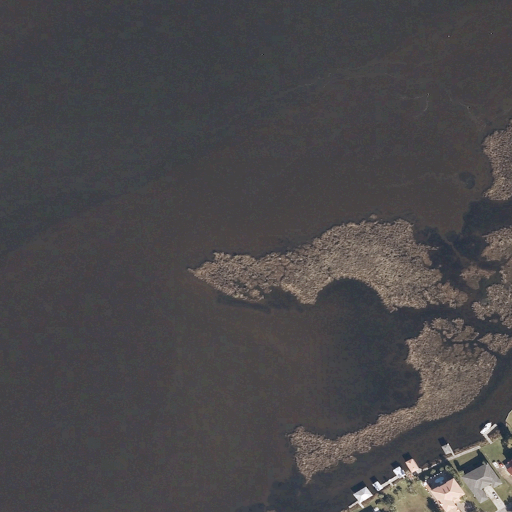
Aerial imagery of cape in Mississippi named Goose Point containing open water, herbaceous wetlands, medium intensity development, low intensity development, and open development